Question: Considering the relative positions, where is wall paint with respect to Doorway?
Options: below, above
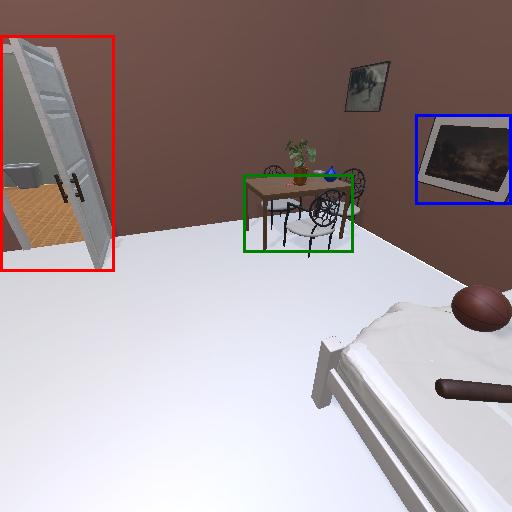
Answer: below